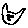
Label: cat